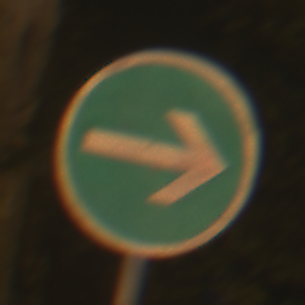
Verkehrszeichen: VorgeschriebeneFahrtrichtungHierRechts
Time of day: Night
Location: Outdoor (Urban)
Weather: Clear
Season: NotSpecified
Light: Artificial